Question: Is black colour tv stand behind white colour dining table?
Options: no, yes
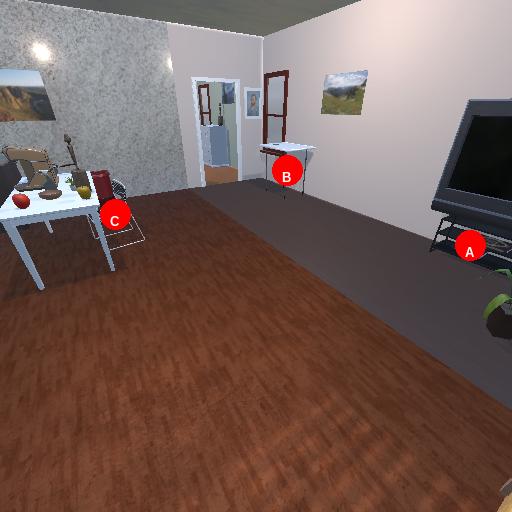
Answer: no